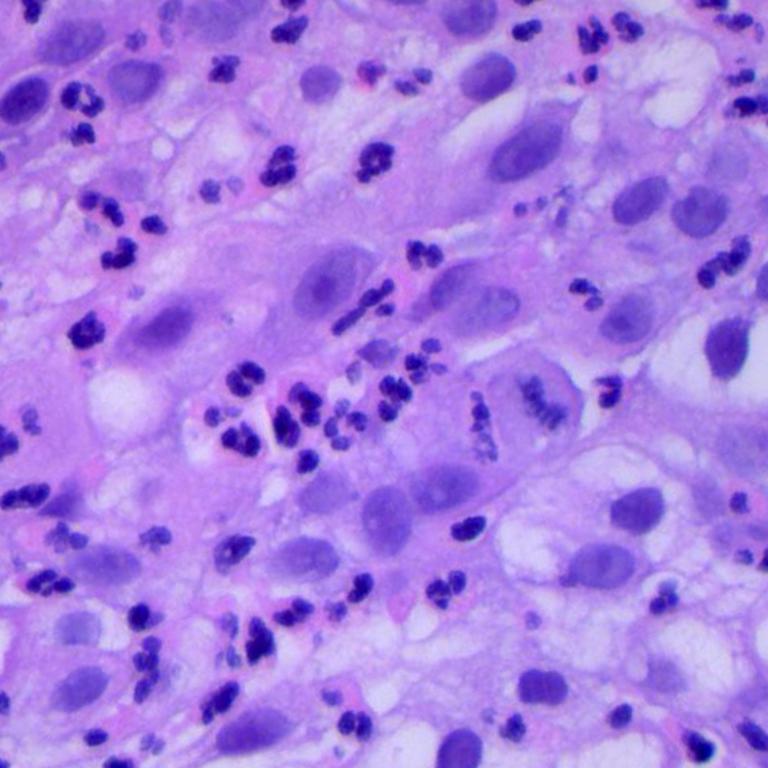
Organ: lung
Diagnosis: squamous carcinomas